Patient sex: M
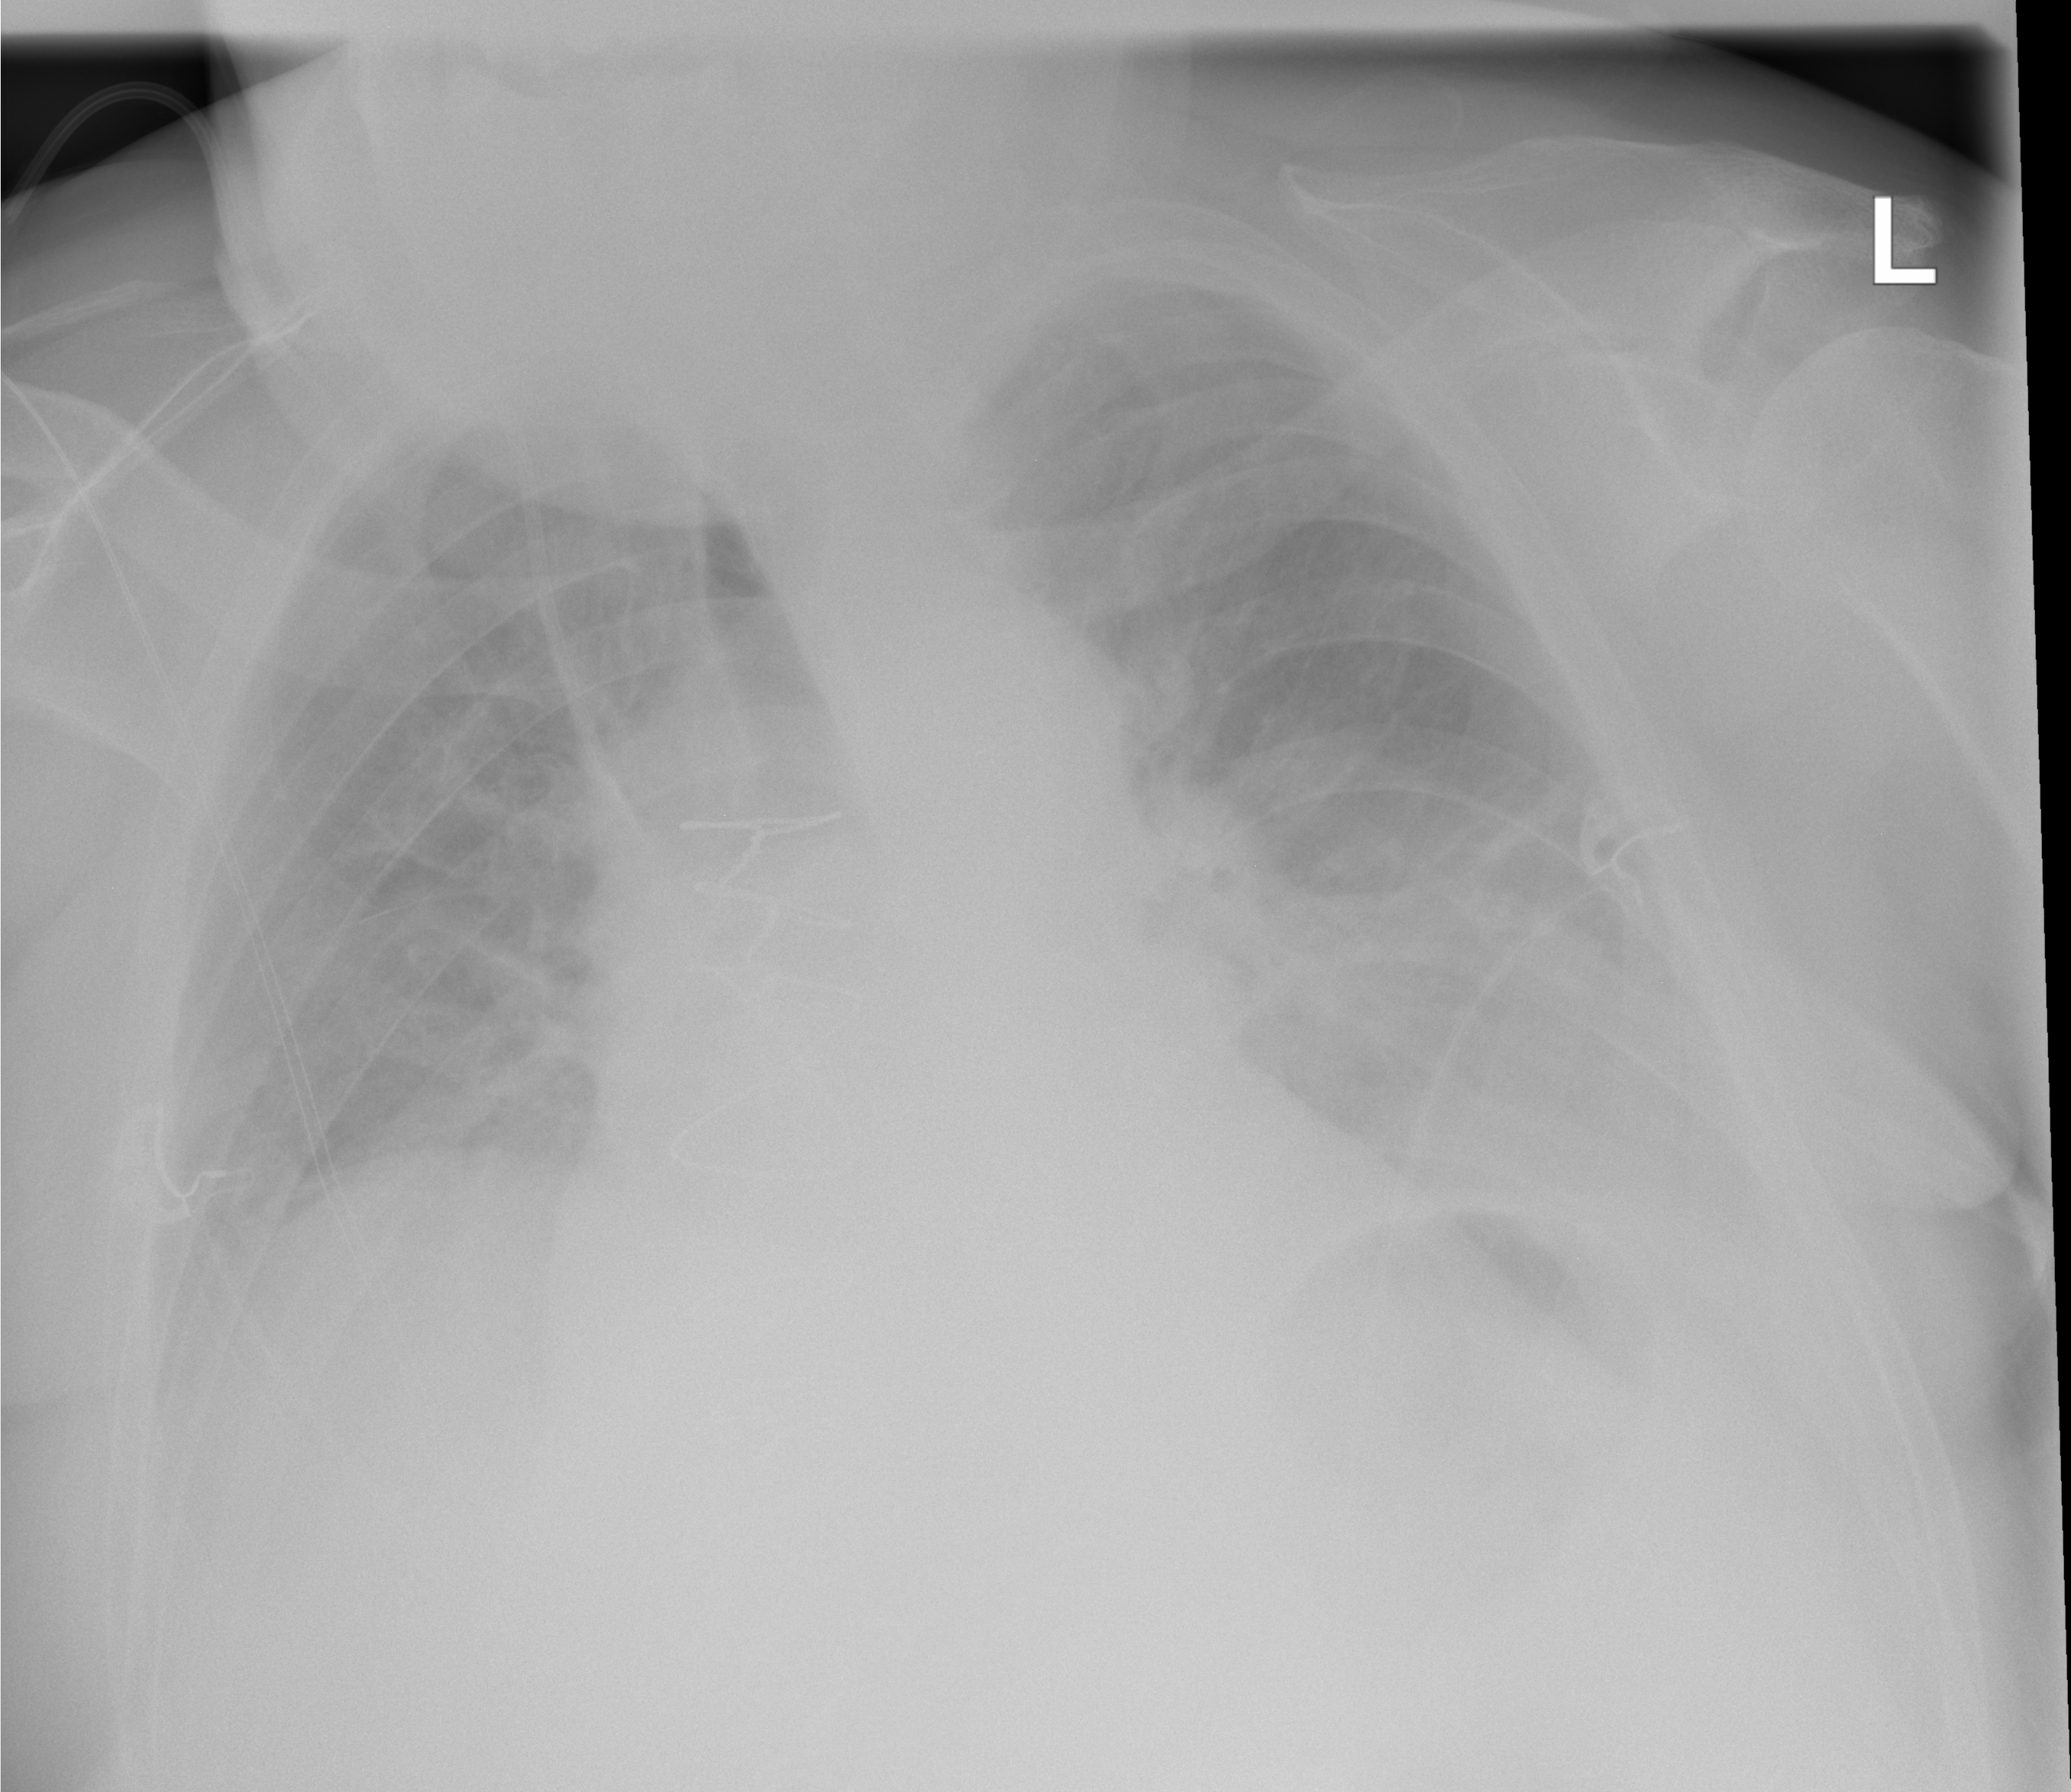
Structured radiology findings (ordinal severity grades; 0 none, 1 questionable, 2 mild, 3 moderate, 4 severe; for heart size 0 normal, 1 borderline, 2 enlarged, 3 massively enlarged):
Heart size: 0
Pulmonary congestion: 2
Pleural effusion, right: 1
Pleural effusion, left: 2
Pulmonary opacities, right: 0
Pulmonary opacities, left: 2
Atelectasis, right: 2
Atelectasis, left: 2